Chest X-ray. View position: AP
Patient age: 50
Patient sex: F
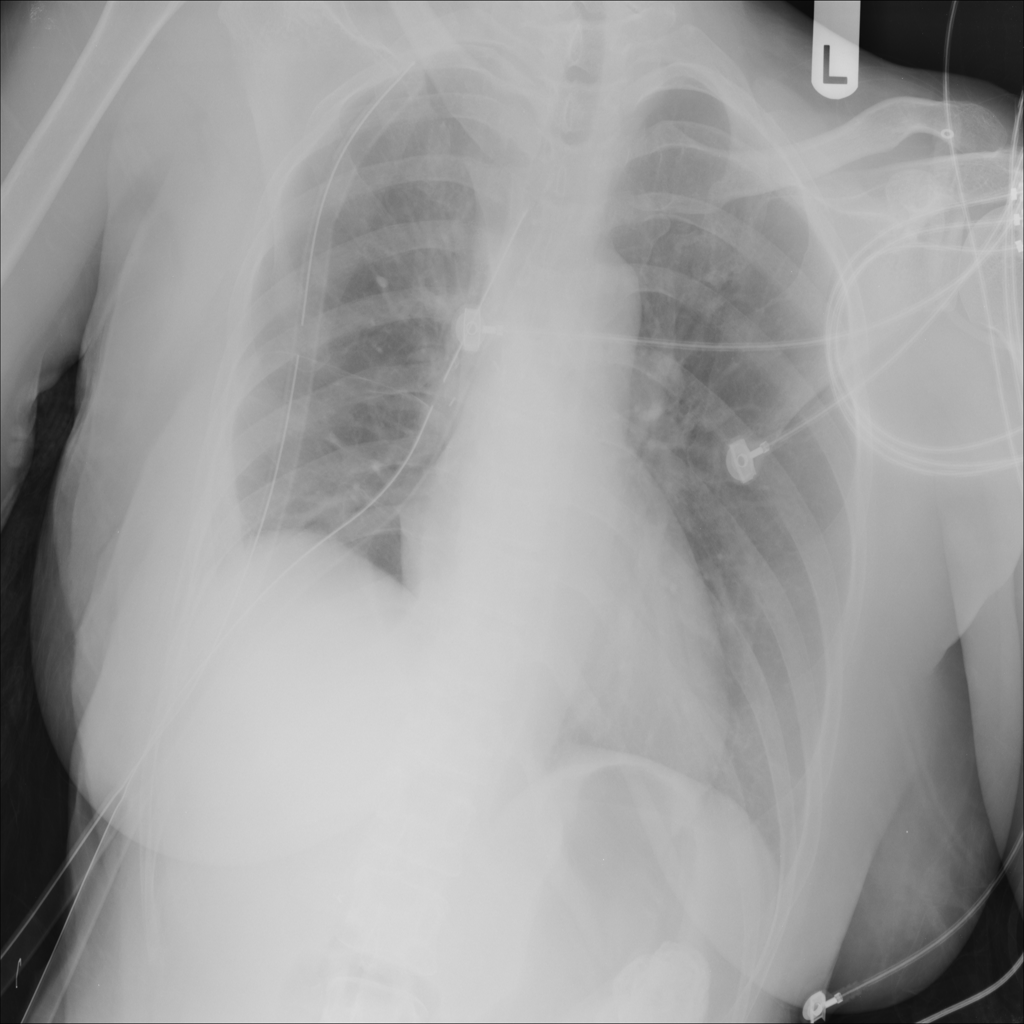
Finding: Pneumothorax